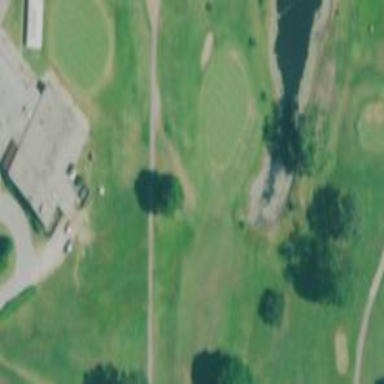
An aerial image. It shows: Rough grassy area used for golf.